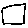
Label: square